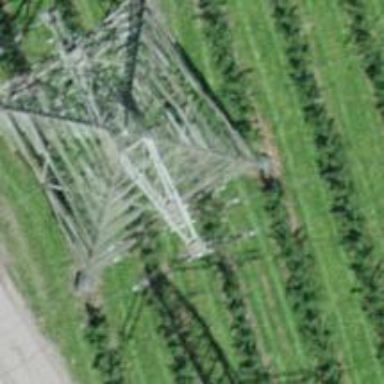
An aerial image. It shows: Power line is depicted.